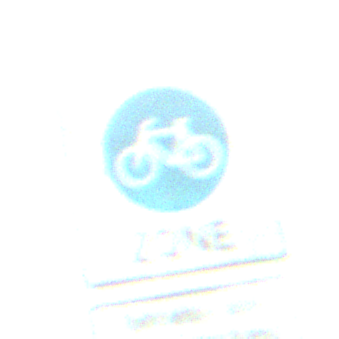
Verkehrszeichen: BeginnFahrradzone
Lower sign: BesondereFahrzeugeUndTransportgueter9
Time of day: MorningAfternoon
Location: Outdoor (Suburban)
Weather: PartlyCloudy
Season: NotSpecified
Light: Natural